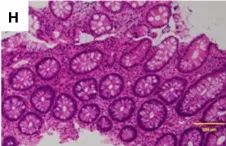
Histopathological findings of patients. Depict anti-CD68 staining [ are magnified x100, and . Indicate samples obtained from patient 2 before prednisolone treatment.
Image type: pathology (h&e)